Question: folks
I have a table as attached

we need the dial code field as below
dialcode column as below
'''
id dialcode
<PHONE>
641 16842
642 168473
<PHONE>
<PHONE>
<PHONE>
'''
Basically the dialcode field of parentid=0 should be updated in dialcode field along with number where parentid<>0
for eg id=641 then dialcode will be 16842.
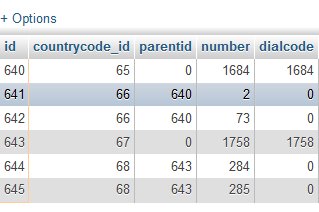
Answer: Try this..may be this is possible answer
'''
update table3 t1 left join table3 t2 on t1.parentid = t2.id
set t1.dialcode = CONCAT(t2.dialcode,t1.number) where t1.parentid<> 0
'''